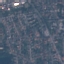
Land use / land cover class: Residential